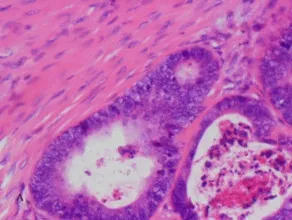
A and B) Photomicrograph showing malignant glands typical of adenocarcinoma lined by atypical cells with hyperchromatic nuclei. There is an increase in mitotic activity within the cells and the presence of necrotic material. Stained with haematoxylin & eosin.
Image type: pathology (h&e)